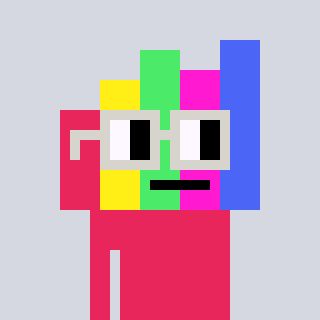
a pixel art character with square light gray glasses, a bar chart-shaped head and a redpinkish-colored body on a cool background